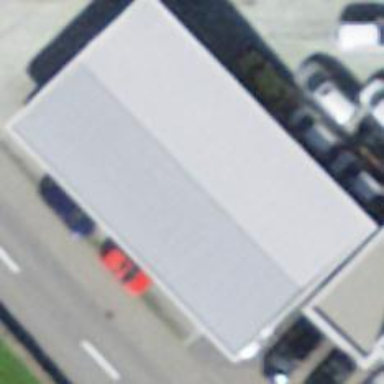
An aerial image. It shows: View of roof of building.